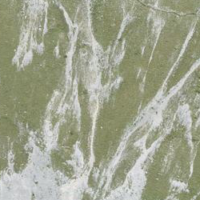
EUNIS habitat code: 26
Species observed at this site:
Alectoris graeca